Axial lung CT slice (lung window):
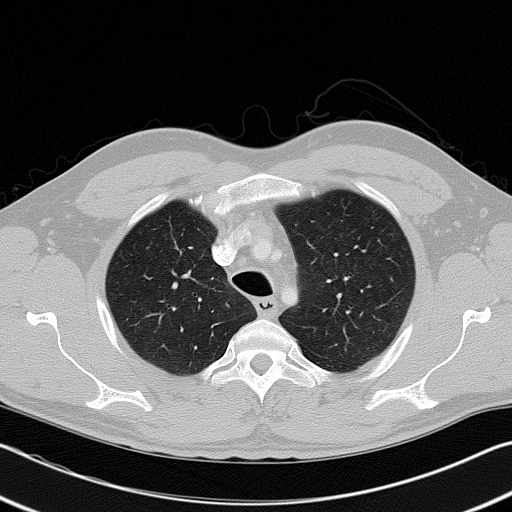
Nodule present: no